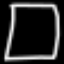
Label: square